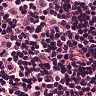
Metastatic tissue present: no